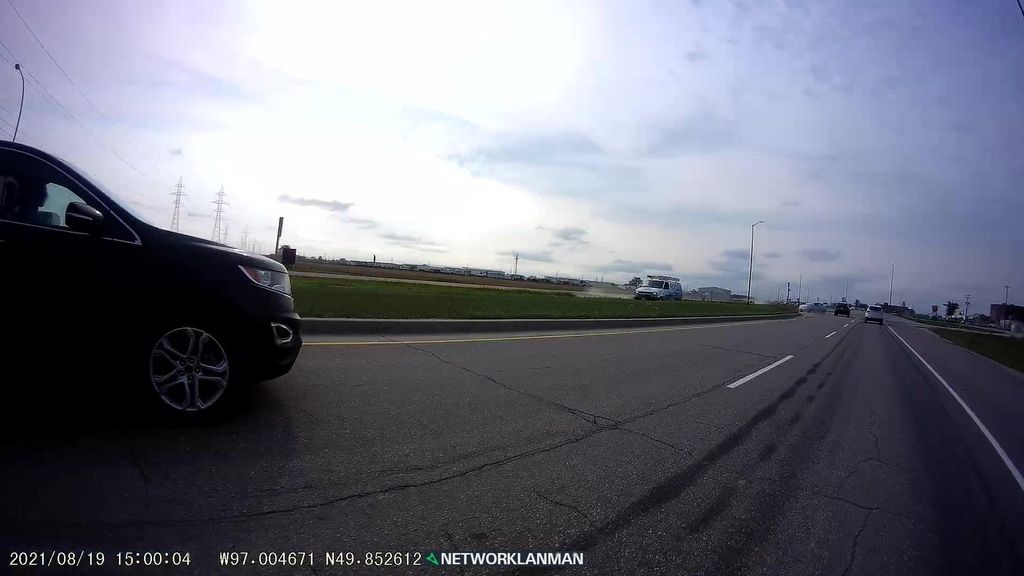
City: winnipeg